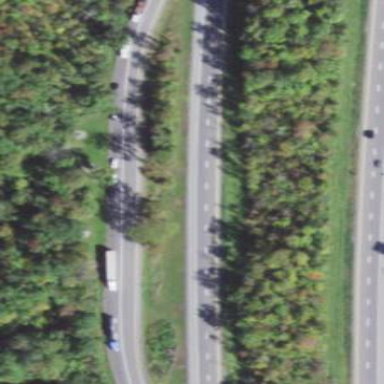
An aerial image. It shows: Rest area along the road.